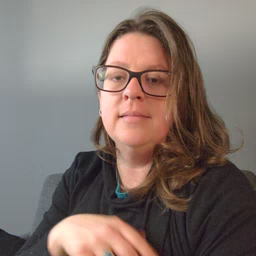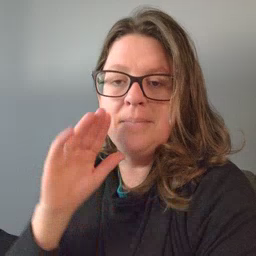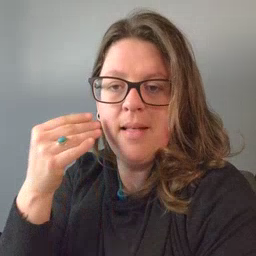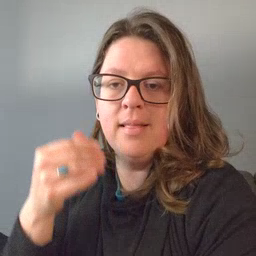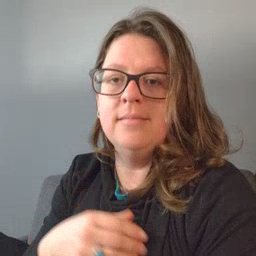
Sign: smile